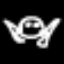
Label: frog